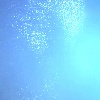
Label: water